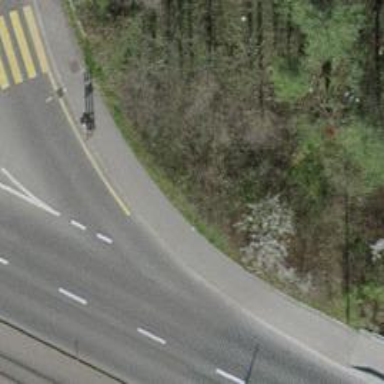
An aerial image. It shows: Asphalt sidewalk along the footway.